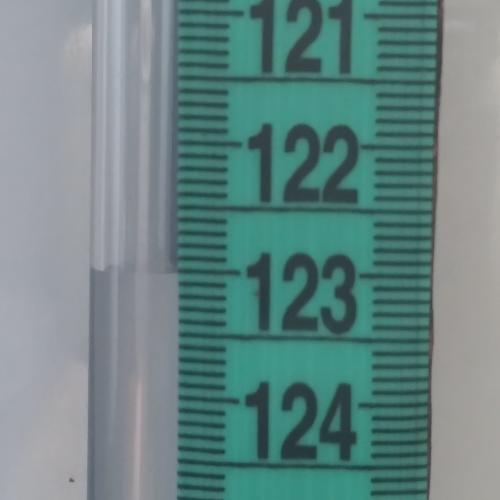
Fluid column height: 123.0 cm